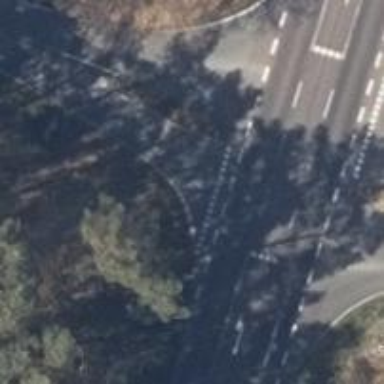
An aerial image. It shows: Secondary road with asphalt surface.